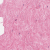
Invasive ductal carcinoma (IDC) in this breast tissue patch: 0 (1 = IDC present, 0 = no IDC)